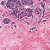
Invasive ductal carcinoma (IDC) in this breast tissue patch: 0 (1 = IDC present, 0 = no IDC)